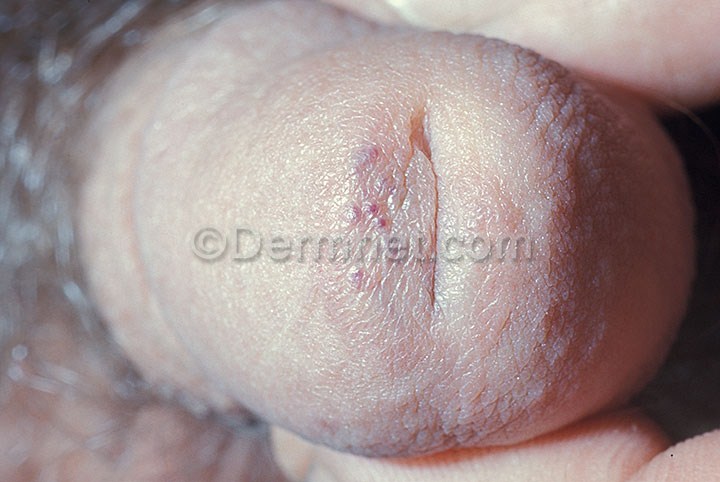
Disease: Vascular Tumors